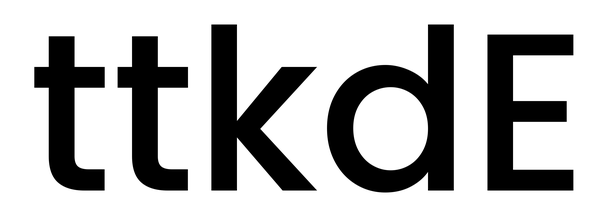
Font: Poppins-Medium